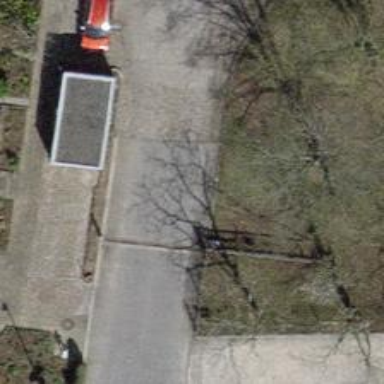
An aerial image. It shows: Gate.